Question: I have an abstract Entity A, I also have two Entities whom's parent is Entity A.
Each child has different relationships to other Entities.
I am trying to fetch all child Entities of Entity A, who's isPublic boolean value is YES.
I've had trouble with fetching subclassed Entities in the past in relation to fetching, and I'm sure I'm just not doing it correctly.
So we could say for example that :
* Entity A is "Document",
* Entity B is "Poem",
* Entity C is "Article"
All poems and articles subclass document, and document has a property called isBookmarked, the suer can bookmark a poem or article, and I need a way of fetching all documents that are bookmarked. Entities B and C need to be independent because of other relationships that they own.
I want to use NSFetchedResultsController for optimal Core Data and UITableView performance, and I'm struggling to fetch a mix of poems and articles.
What fetch request would give me a mix of poems and articles ?

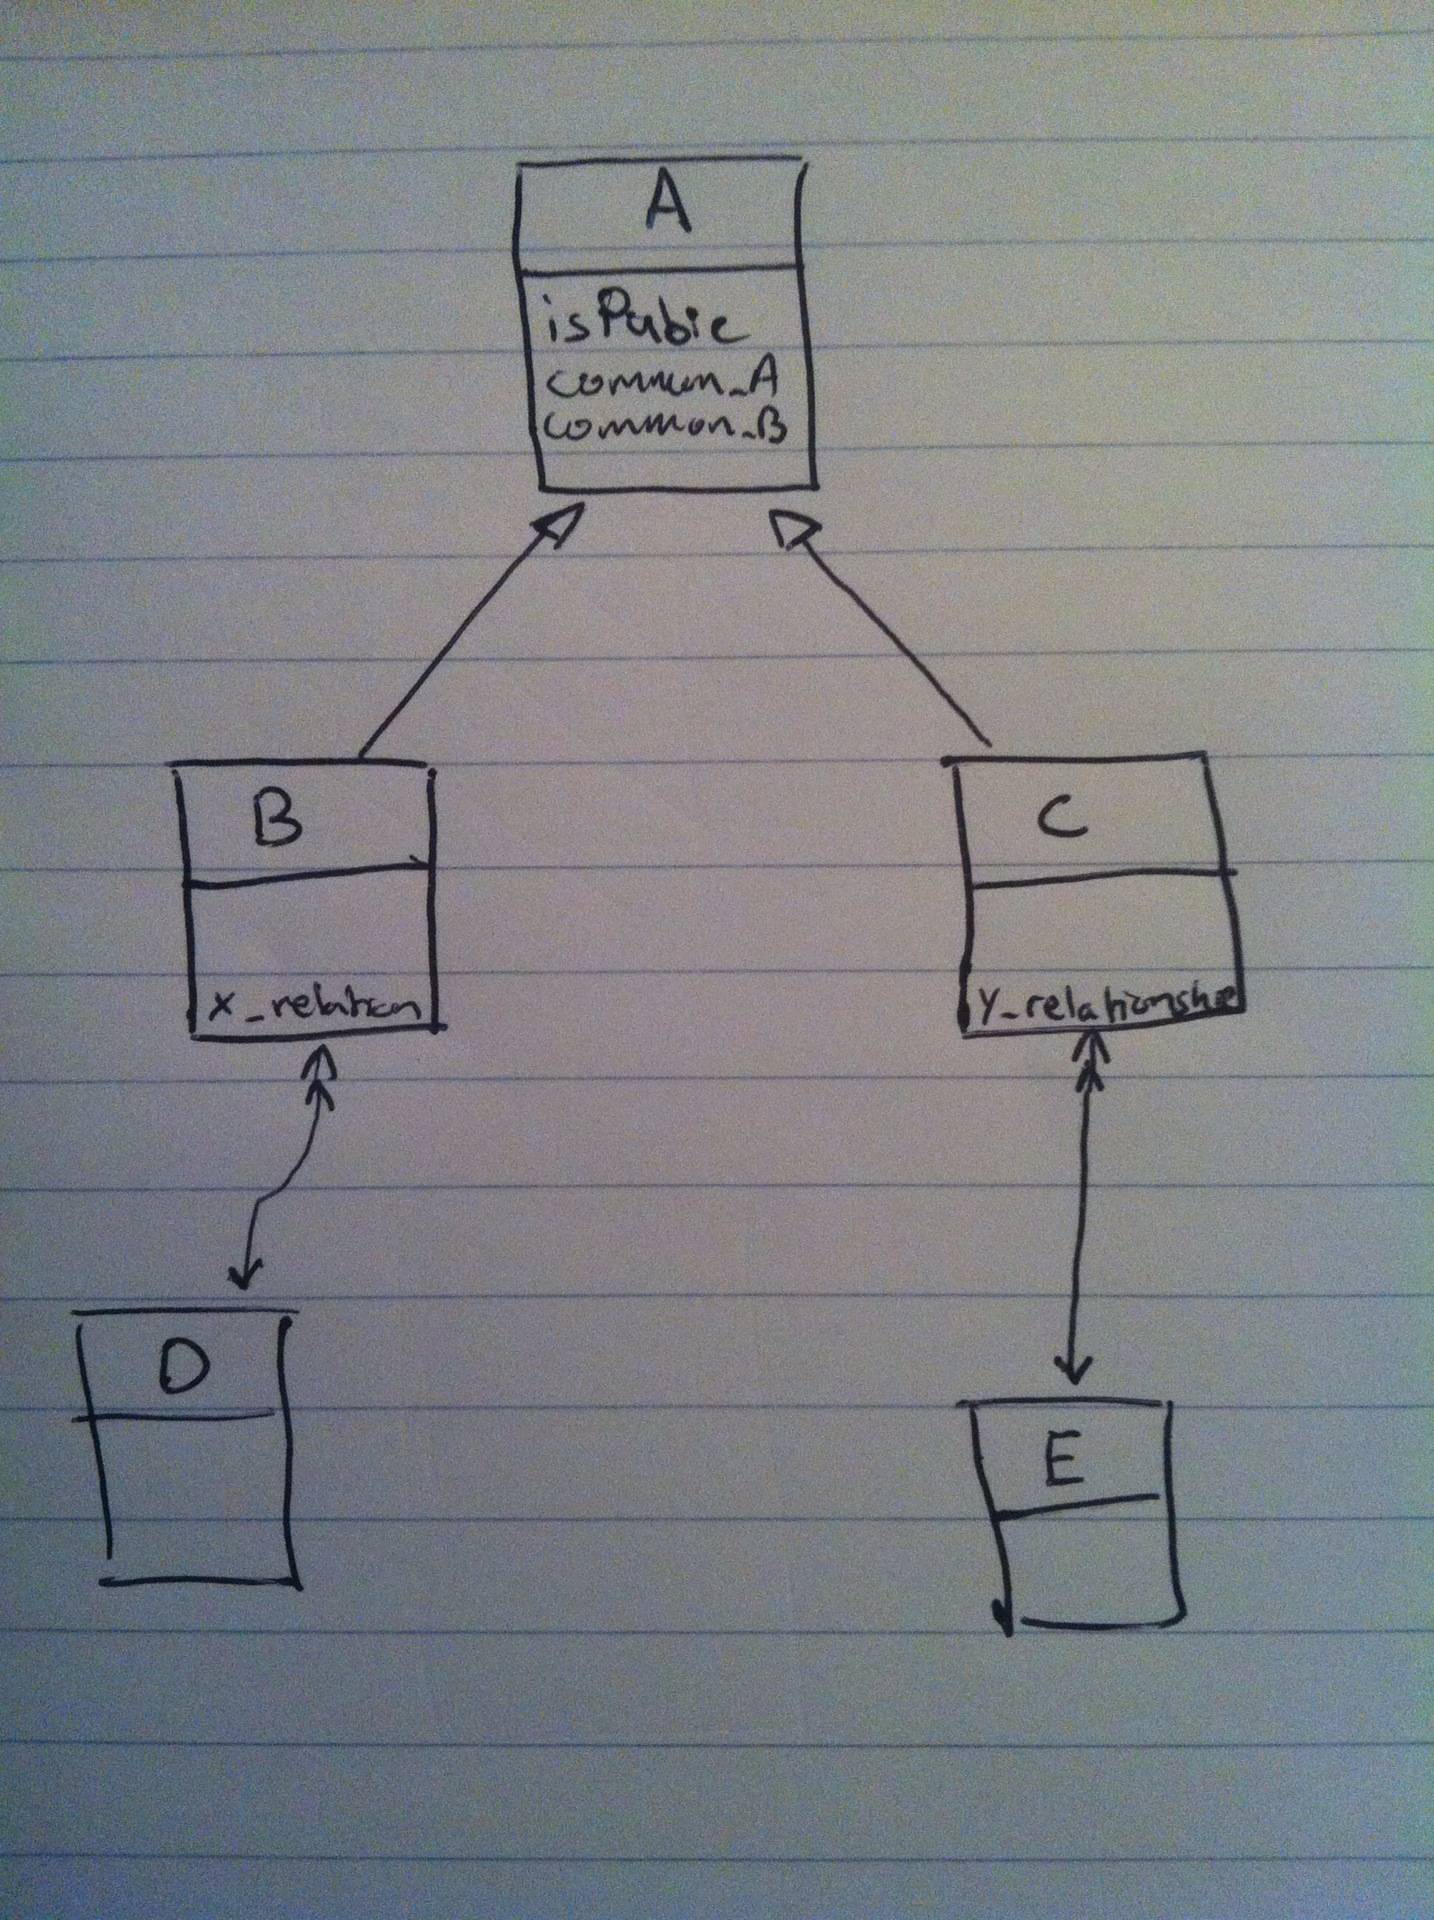
Answer: How about something simple like this (which assumes that isBookmarked is a boolean):
'''
NSEntityDescription *entityDescription = [NSEntityDescription entityForName:@"Document" inManagedObjectContext:context];
// This may not be the most elegant way of using a boolean in a predicate, but...
NSNumber *numIsBookmarked = [NSNumber numberWithBool:YES];
NSPredicate *predicate = [NSPredicate predicateWithFormat:@"isBookmarked == %@", numIsBookmarked];
NSFetchRequest *request = [[NSFetchRequest alloc] init];
[request setEntity: entityDescription];
[request setPredicate: predicate];
[request setResultType: NSManagedObjectResultType];
NSError *error = nil;
NSArray *results = [contextMain executeFetchRequest:request error:&error];
if (error)
{
// deal with the error
}
[request release];
'''
After which you would check for which subclass was fetched:
'''
for (NSManagedObject *obj in results)
{
if ([obj isKindOfClass:[Poem class]])
{
// do whatever
}
else if ([obj isKindOfClass:[Article class]])
{
// do whatever
}
}
'''
(Alternatively, if several of the subclassed MOs implement the same method, it might be more efficient to do a 'respondsToSelector:' test.)
That doesn't work?